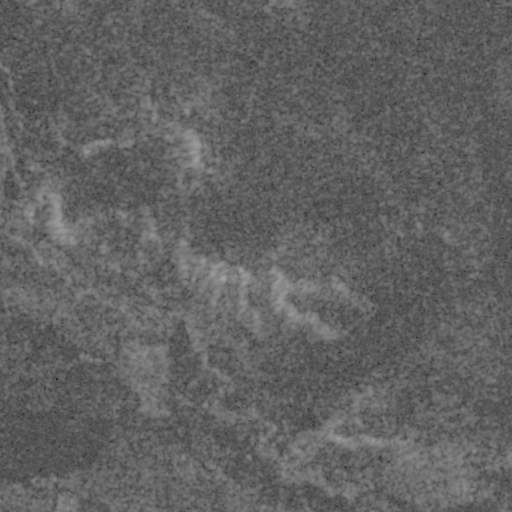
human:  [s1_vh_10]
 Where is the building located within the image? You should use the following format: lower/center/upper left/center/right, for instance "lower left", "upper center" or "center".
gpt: The building is located in the upper left of the image.
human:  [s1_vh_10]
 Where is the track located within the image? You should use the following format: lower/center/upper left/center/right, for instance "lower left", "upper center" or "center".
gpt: There is no track in the image.

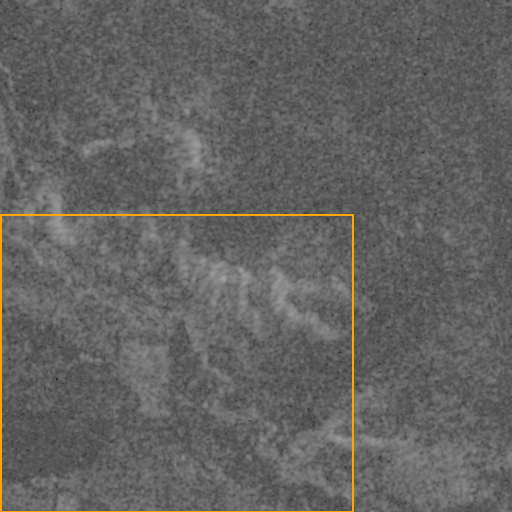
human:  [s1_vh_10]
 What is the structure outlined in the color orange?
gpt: The structure outlined in orange is a crop field.
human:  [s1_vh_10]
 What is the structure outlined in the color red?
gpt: There is no red outline.